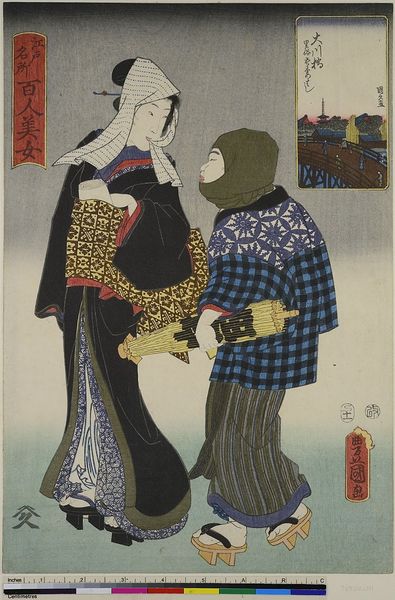
Titel: Okawabashi, lokale Bezeichnung Azumabashi, aus der Serie: 100 Schönheiten in berühmten Orten in Edo
Künstler: Utagawa Kunisada
Standort: Hamburg
Institution: Museum für Kunst und Gewerbe Hamburg
Schlagwörter: frauen, frau, kariert, ornament, dienerin, brücke, kopfbedeckung, holzschnitt, japan, schuhe, japanisch, spaziergang, geisha, druckgraphik, druckgrafik, viadukt, zeit, farbholzschnitt, holzschuhe, edo, reproduktionen, ma, druckerzeugnisse, aquädukt, ukiyo